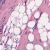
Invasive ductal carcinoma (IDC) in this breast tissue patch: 1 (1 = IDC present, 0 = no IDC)